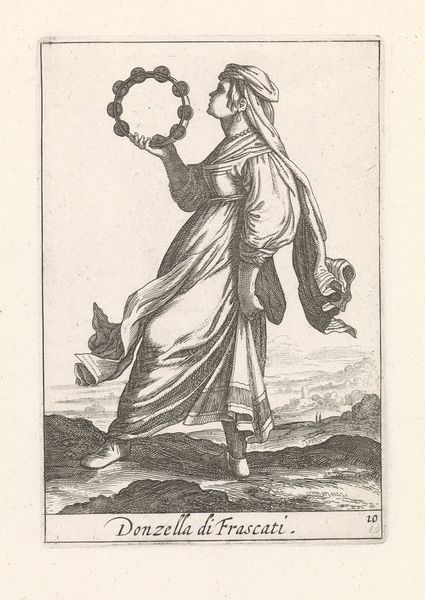
Titel: Vrouw gekleed volgens de mode uit Frascati
Künstler: Pieter Lastman
Standort: Amsterdam
Institution: Rijksmuseum
Schlagwörter: foulard, italie, femme, gravure, nature, paysage, montagne, livre, estampe, rond, musique, tissu, italien, musicienne, instrument, cuvette, tambour, danceuse, eau-forte, 10, numéroté, donzella, donzella di frascati, italienne, dancer, frascati